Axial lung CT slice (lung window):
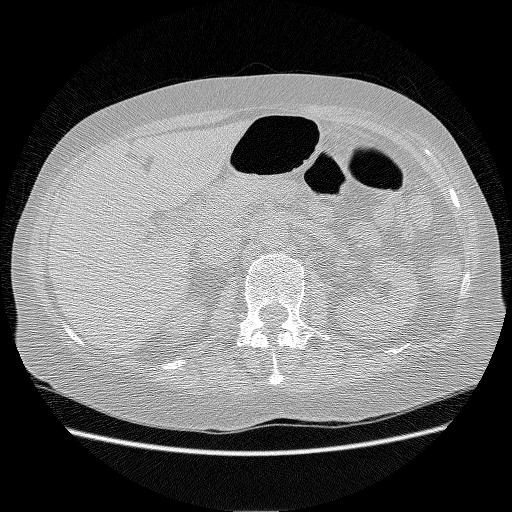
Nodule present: no